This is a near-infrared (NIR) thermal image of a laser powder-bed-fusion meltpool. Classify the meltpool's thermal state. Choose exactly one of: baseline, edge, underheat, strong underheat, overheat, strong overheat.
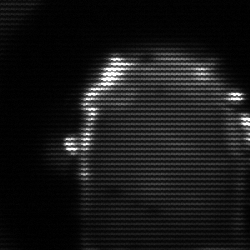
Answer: baseline